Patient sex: F
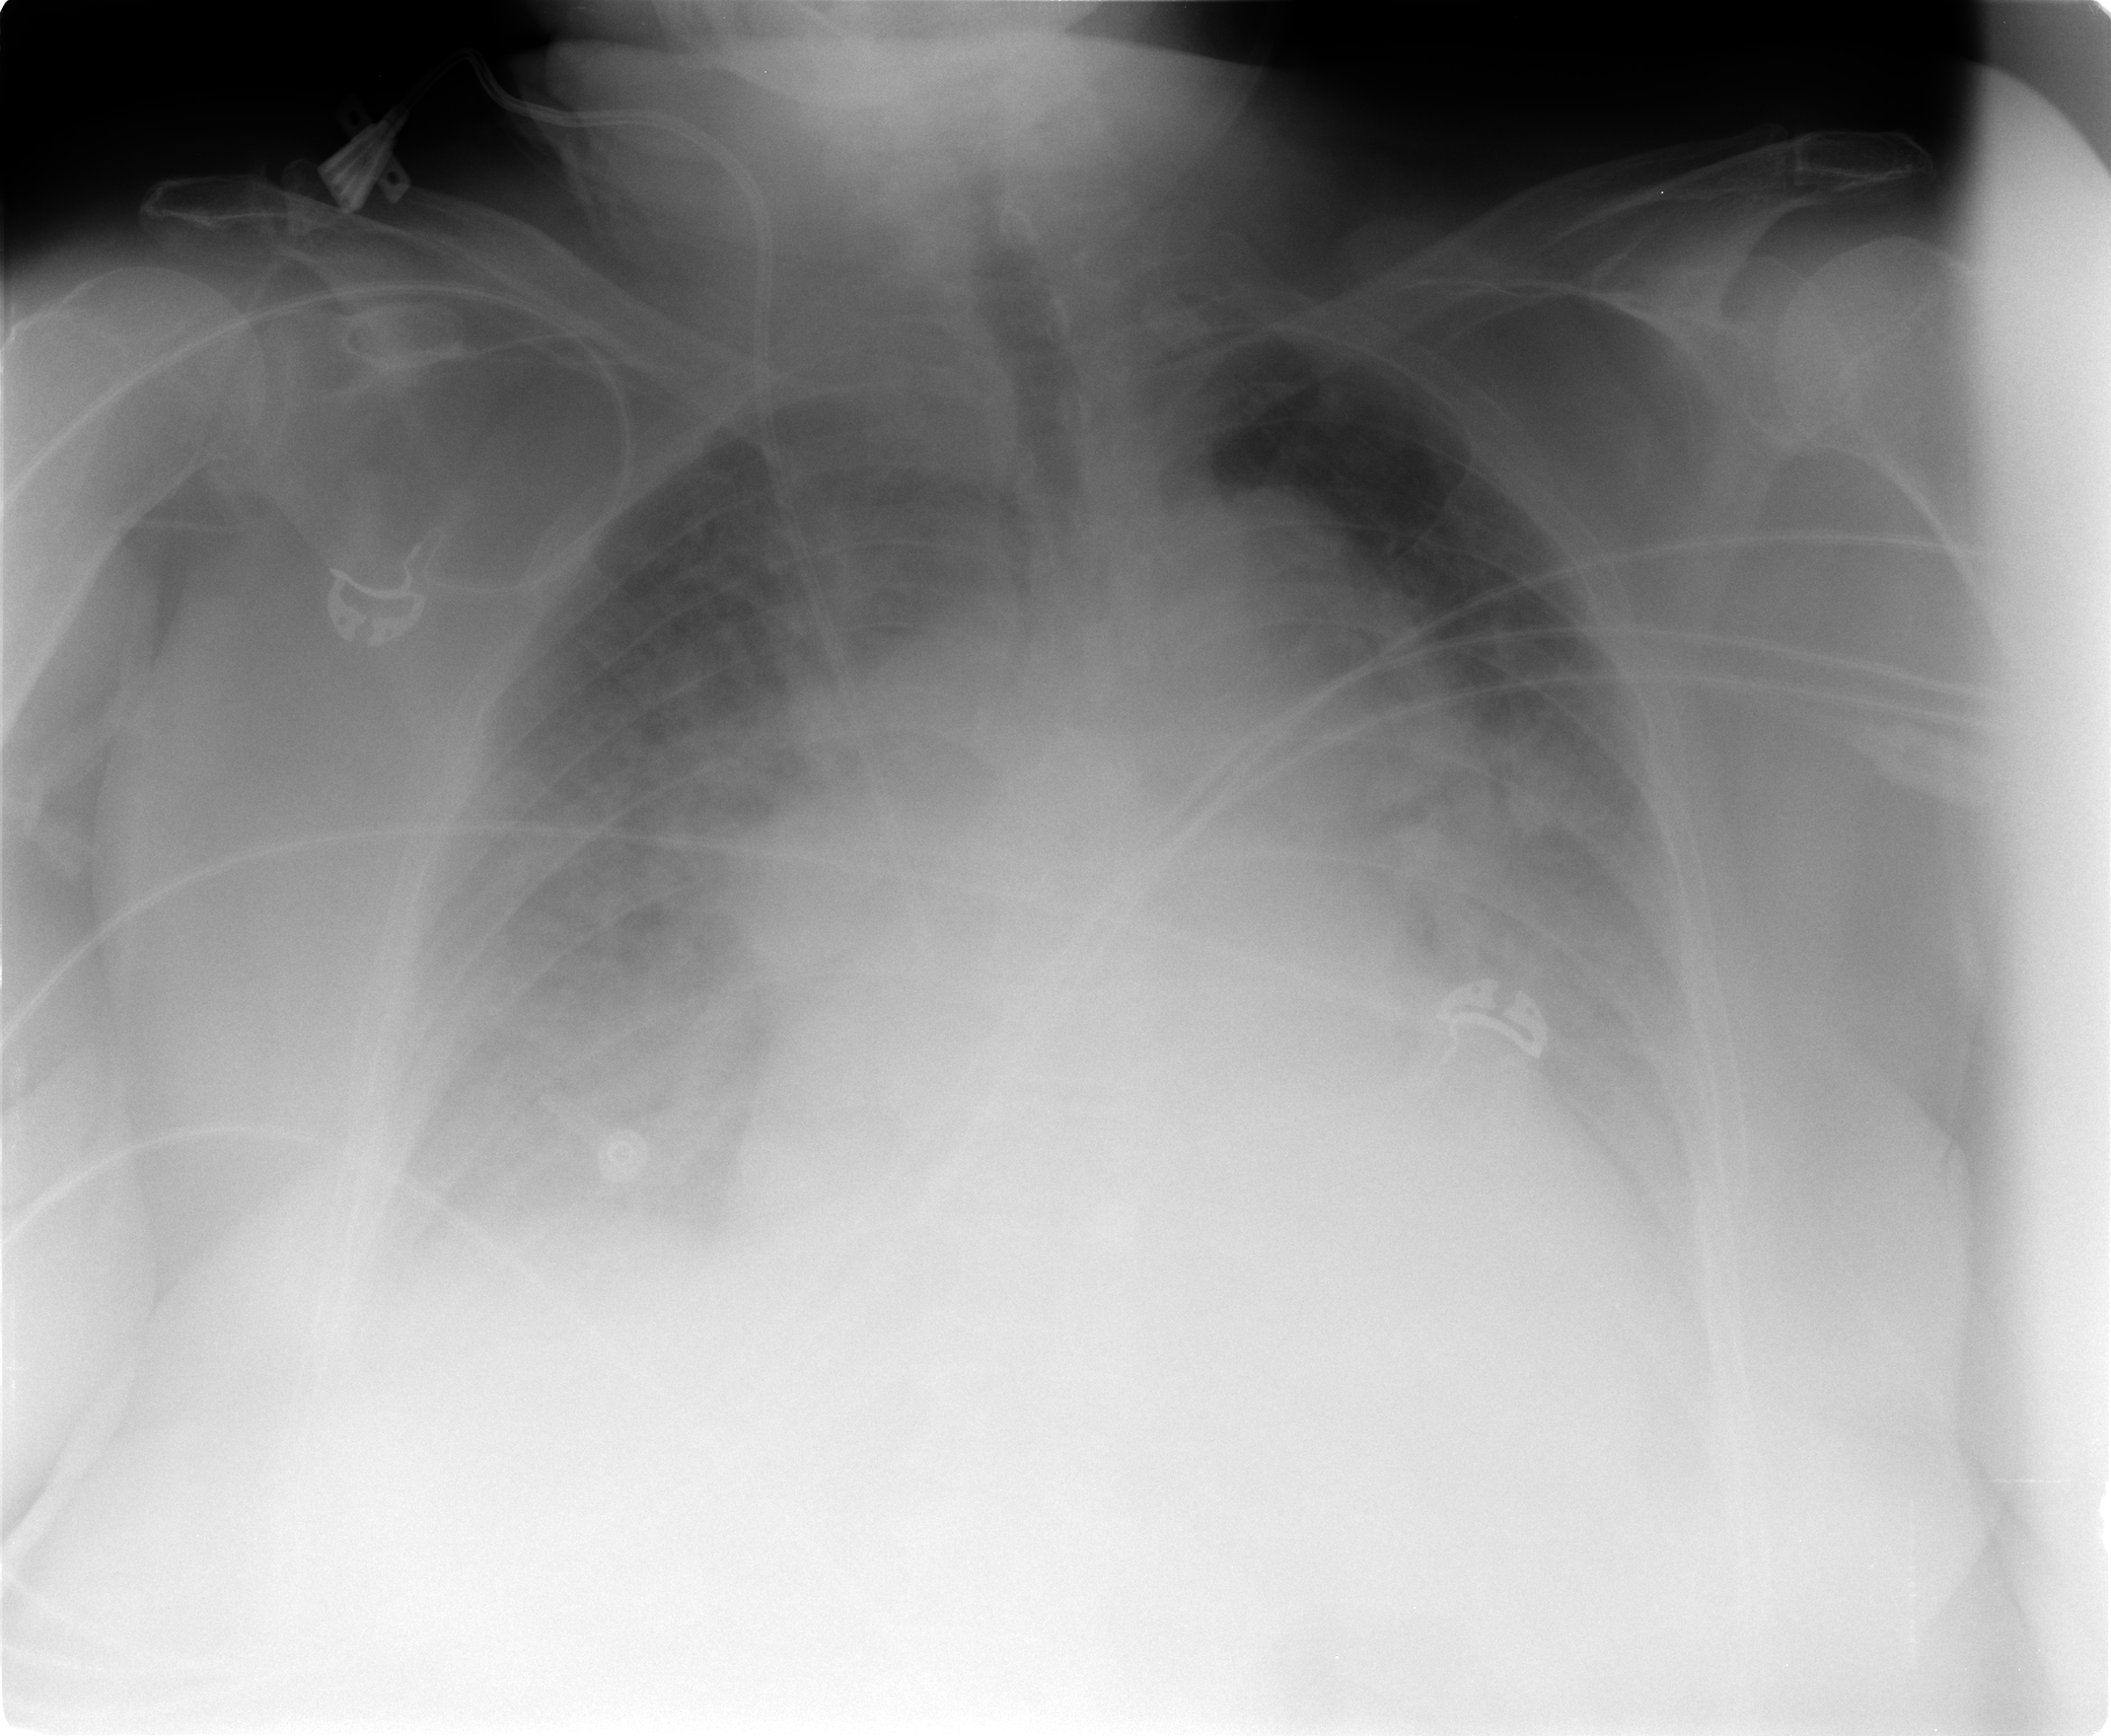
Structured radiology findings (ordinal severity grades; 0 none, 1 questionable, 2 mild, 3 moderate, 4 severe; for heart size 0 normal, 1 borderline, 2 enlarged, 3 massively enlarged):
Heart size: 2
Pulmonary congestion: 4
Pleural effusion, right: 4
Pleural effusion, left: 3
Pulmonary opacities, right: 0
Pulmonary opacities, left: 0
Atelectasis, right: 4
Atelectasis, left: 3